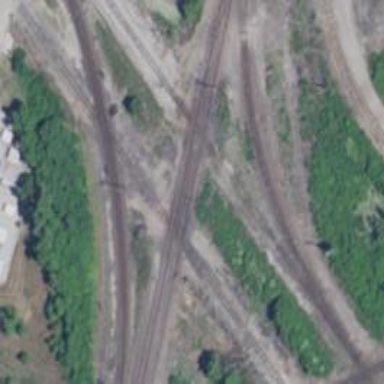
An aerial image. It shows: Railway crossing.